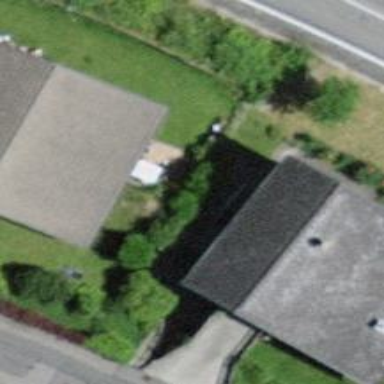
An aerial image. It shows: Residential building.